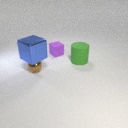
small brown metal sphere to the left of small purple rubber cube